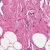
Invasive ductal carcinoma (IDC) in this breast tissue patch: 0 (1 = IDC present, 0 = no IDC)